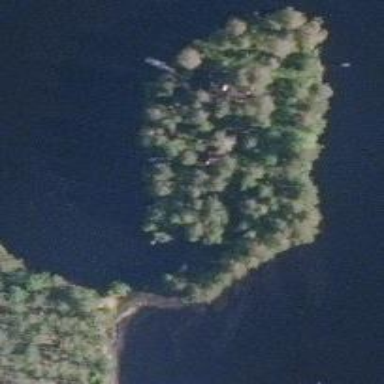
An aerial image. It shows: Island covered with woodland.